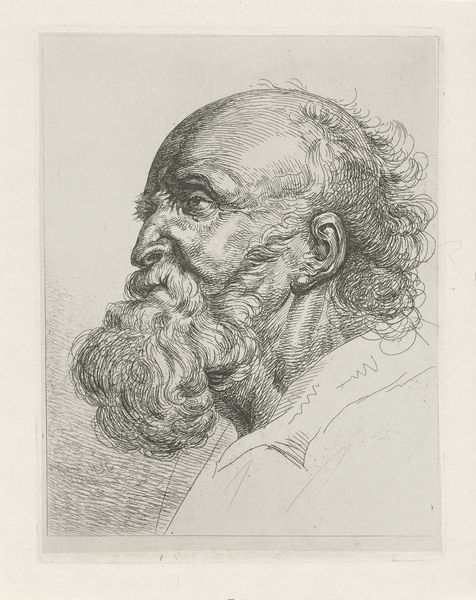
Titel: Portret van een oude man met baard
Künstler: Jean Zacherie Mazel
Standort: Amsterdam
Institution: Rijksmuseum
Schlagwörter: barbe, chauve, nez, portrait, flamand, gravure, vieillard, profil, rembrandt, prophete, apôtre, eau-forte